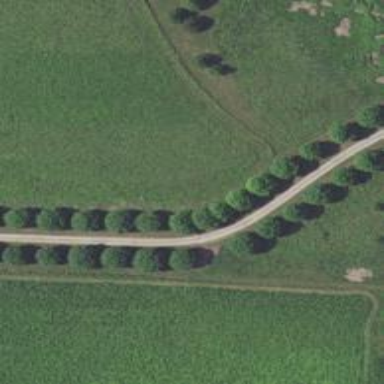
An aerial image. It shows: Row of trees in natural setting.